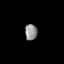
Tissue: skin
Cell type: Epithelial cells
Senescence score: 0.861
Nuclear area (px): 191
Mean DAPI intensity: 145.471